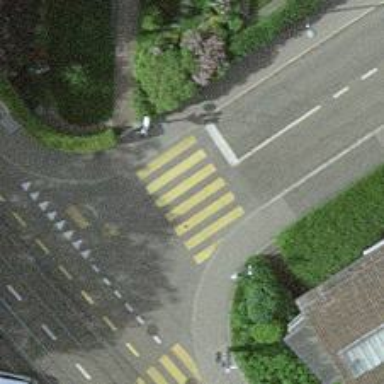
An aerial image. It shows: Residential road with asphalt surface and separate sidewalk.